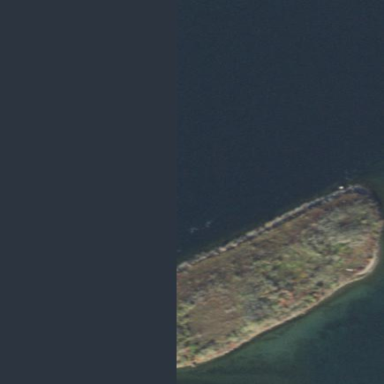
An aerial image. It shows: Islet.